Question: I have been writing a multiple accounts manage module. What I want to do is to lead user to Accounts list activity when signing out. The problems is when user press back button, it resumed the background activity and user still can use the app even signed out. And it doesn't work either when I cleared account info in database and SharedPreference.
For better understanding I describe the problem again.
For example, I have three activities, A, B and C. A works as main activity with a list, B works as the settings menu activity and C works as the account list Activity.
When I navigate from A to B click "Sign Out" menu in B, then the process flow goes from B to C.
Because it asks user to choose (if has) or login an account.
Now the problem is when user press back button, it can go back from C to A rather than exit the app (go to home screen). See the screenshot blow.
Since user already signed out, I doesn't make sense to navigate back from C to A. C should be the only visible Activity at this circumstance.
But I don't know how to implement this, I already clear account info in local storage, so it should not be the settings problem.
So how to clear the background activity A?
Any comments will be greatly appreciated.
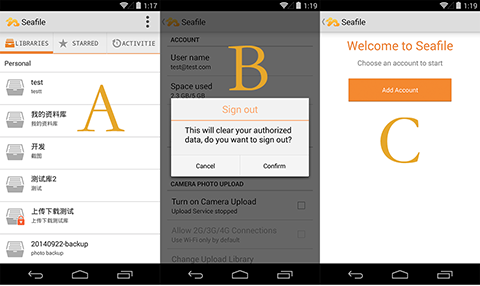
Answer: Maintain a flag suppose "isLoggedIn" in shared Preferences or database. In your launcher/first activity check this flag and decide whether to call login activity or direct xyz activity. And when you clear data again call your launcher/first activity with clear_top flag in intent.